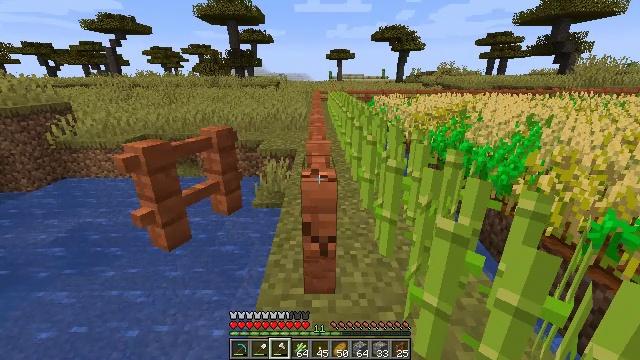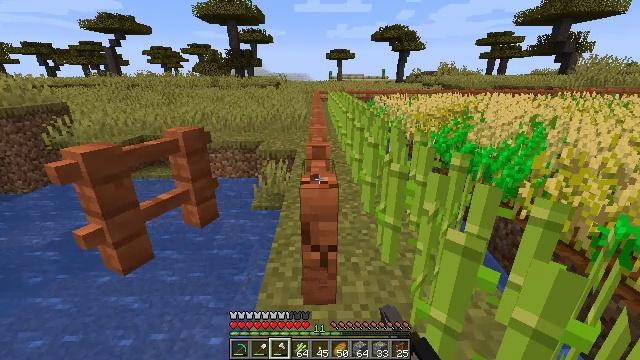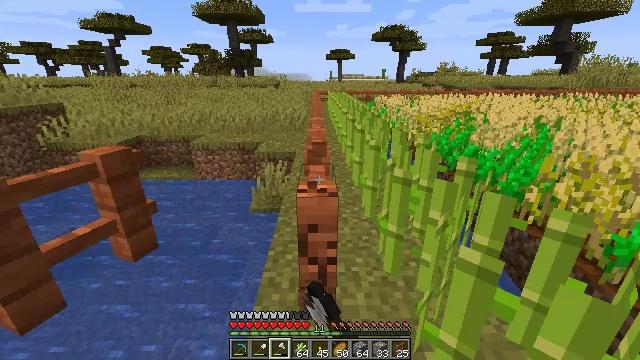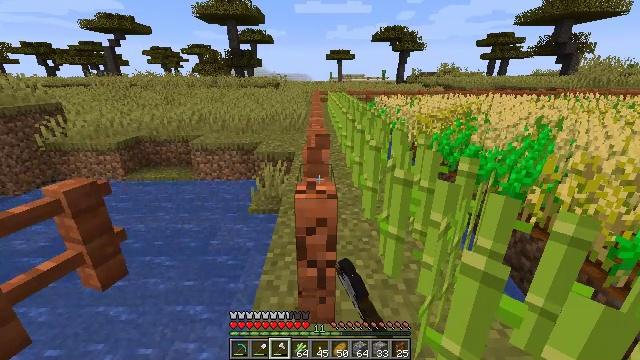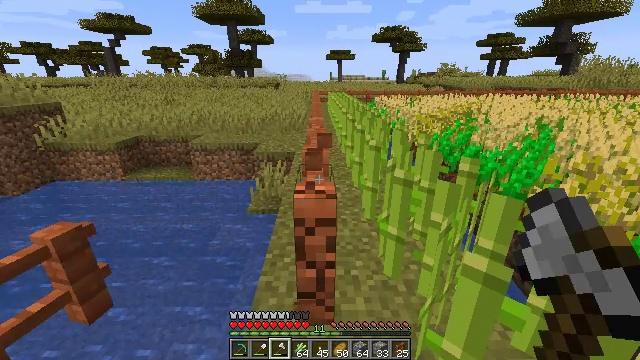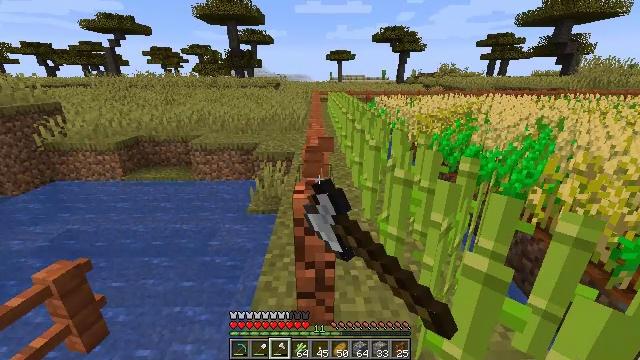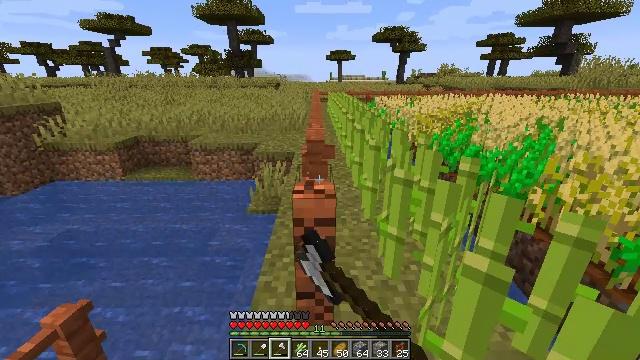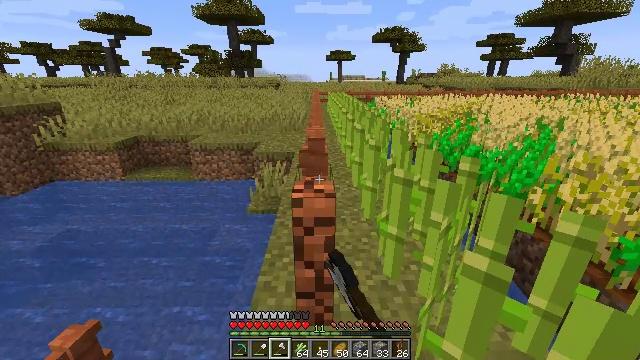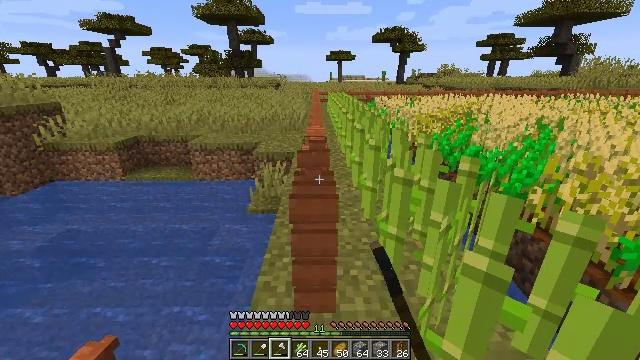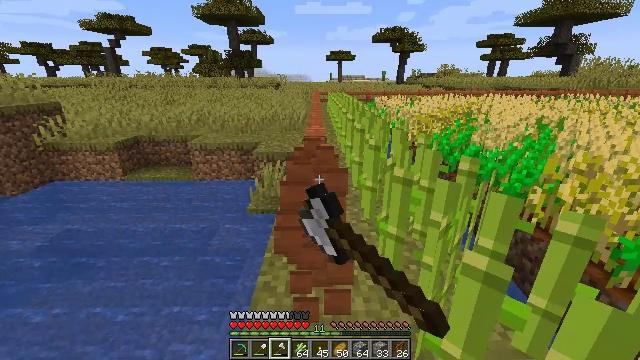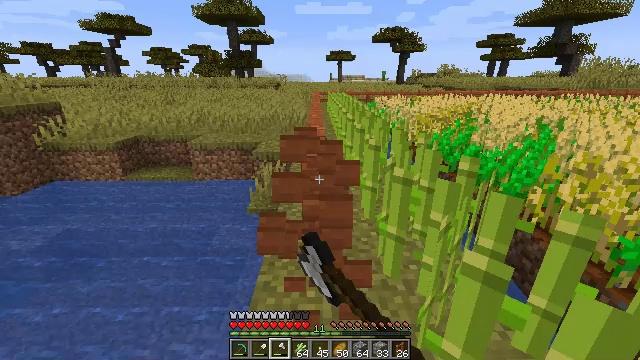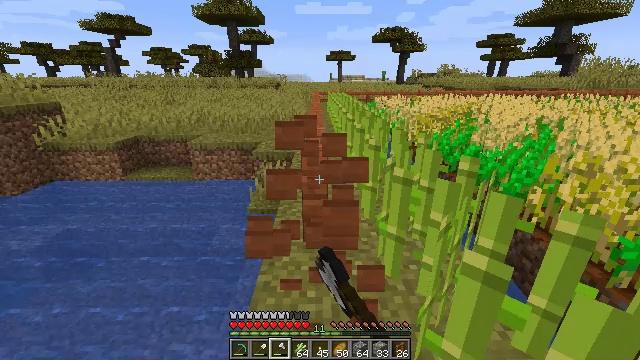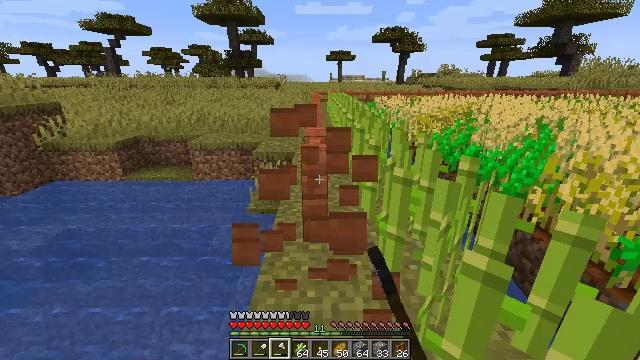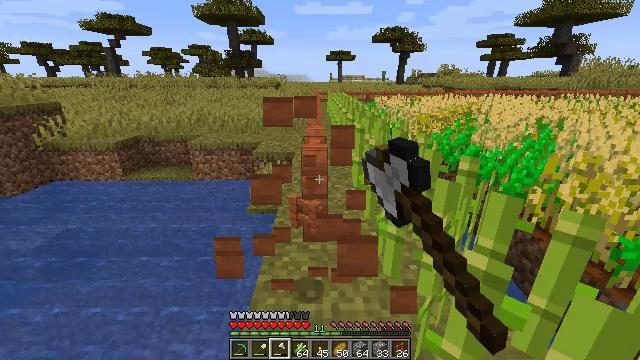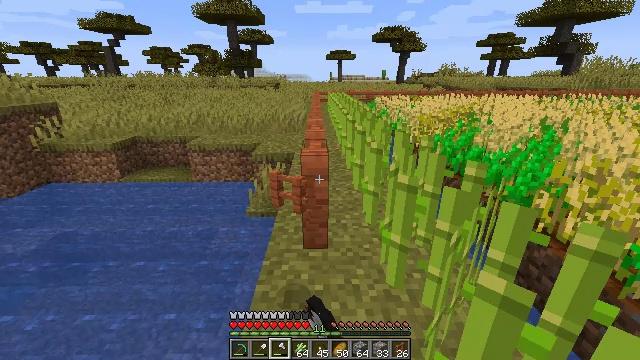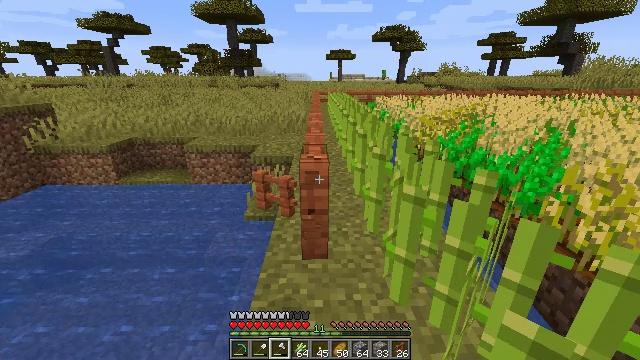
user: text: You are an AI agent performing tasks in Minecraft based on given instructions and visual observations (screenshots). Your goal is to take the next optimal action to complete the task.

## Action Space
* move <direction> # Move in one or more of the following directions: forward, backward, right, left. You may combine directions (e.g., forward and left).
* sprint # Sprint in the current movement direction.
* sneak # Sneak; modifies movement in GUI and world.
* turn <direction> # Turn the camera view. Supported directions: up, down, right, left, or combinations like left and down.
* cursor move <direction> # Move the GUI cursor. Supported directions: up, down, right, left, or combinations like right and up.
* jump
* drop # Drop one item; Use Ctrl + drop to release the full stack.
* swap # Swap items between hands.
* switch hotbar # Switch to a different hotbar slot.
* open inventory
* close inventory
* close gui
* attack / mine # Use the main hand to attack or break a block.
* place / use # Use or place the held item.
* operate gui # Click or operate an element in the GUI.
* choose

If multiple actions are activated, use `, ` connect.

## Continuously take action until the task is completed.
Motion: motion action
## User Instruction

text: Pick up the acacia fence after mining.
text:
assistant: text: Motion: attack / mine
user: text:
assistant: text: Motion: attack / mine
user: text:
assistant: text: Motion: attack / mine
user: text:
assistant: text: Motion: attack / mine
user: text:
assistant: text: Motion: attack / mine
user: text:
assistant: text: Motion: attack / mine
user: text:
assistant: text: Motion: attack / mine
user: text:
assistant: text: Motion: attack / mine
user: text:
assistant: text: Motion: attack / mine
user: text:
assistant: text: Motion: attack / mine
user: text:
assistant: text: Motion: attack / mine
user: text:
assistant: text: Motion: attack / mine
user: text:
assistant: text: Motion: attack / mine
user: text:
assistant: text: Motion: move forward, attack / mine
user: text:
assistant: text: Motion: move forward, attack / mine
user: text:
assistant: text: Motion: move forward, attack / mine
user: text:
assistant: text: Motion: move forward, attack / mine
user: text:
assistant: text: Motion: move forward, attack / mine
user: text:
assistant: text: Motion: attack / mine
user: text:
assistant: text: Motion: attack / mine
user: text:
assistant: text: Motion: attack / mine
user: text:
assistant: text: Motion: attack / mine
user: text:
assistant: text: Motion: attack / mine
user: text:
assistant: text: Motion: attack / mine
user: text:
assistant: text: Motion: attack / mine
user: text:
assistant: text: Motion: attack / mine
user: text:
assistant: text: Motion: attack / mine
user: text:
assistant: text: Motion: attack / mine
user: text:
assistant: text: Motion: attack / mine
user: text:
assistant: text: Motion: move forward, attack / mine